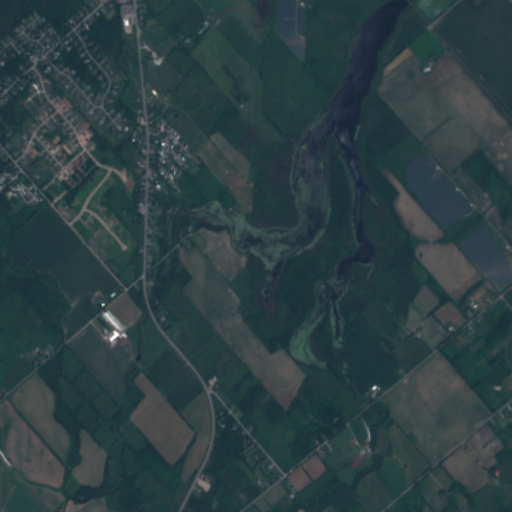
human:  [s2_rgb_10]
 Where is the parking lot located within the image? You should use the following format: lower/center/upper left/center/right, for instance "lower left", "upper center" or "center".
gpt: The parking lot is located in the lower center of the image.
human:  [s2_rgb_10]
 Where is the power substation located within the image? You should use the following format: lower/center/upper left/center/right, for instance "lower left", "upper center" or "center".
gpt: The power substation is located in the upper center of the image.
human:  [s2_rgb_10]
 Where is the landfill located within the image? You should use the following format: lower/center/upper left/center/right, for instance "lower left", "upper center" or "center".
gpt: There is no landfill in the image.